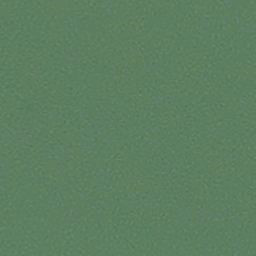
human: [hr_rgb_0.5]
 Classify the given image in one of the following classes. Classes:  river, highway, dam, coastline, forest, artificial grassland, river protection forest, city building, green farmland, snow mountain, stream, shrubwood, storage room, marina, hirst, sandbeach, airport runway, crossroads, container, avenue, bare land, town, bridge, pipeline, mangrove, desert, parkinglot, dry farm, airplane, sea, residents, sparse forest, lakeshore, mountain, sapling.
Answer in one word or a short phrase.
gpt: sea